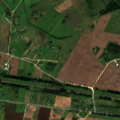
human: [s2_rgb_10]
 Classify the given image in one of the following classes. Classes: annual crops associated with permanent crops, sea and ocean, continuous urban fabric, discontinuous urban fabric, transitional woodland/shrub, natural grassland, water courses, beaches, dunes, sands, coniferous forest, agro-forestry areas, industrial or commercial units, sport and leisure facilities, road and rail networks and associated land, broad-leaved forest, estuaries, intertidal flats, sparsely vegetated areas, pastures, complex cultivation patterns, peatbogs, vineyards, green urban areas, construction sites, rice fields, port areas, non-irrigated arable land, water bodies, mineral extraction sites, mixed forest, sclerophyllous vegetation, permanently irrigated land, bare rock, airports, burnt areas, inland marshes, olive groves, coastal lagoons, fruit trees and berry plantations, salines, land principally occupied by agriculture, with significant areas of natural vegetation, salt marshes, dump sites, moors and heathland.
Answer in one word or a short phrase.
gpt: non-irrigated arable land, pastures, complex cultivation patterns